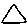
Label: triangle